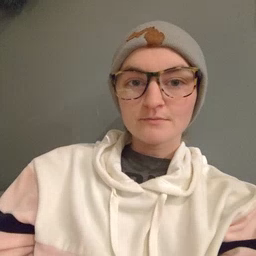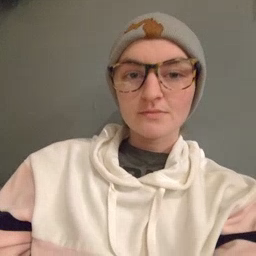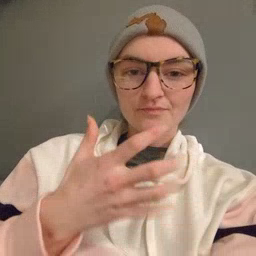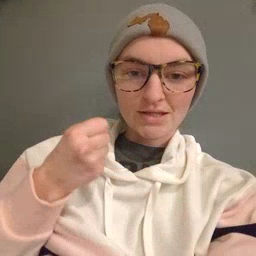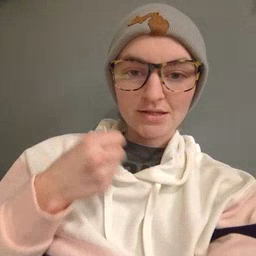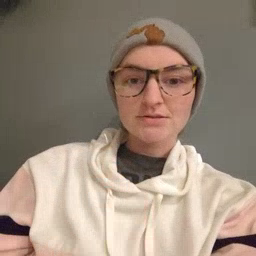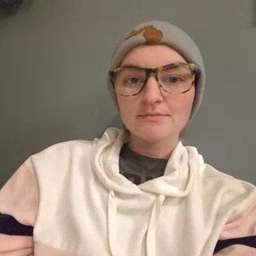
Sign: fast